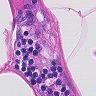
Metastatic tissue present: no